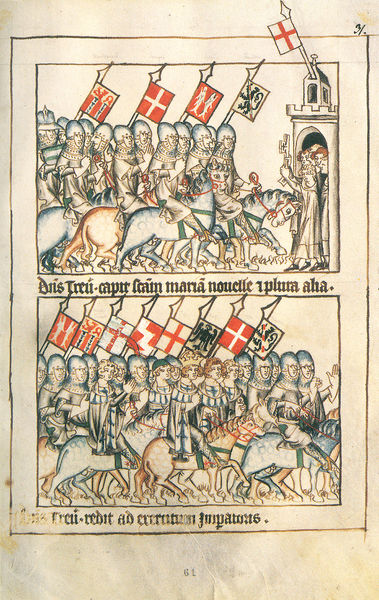
Titel: Trierer Bildhandschrift/Bilderchronik von Kaiser Heinrich VII. und Kurfürst Balduin von Luxemburg 1308-1313/ Kaiser Heinrichs Romfahrt
Schlagwörter: adler, blau, mann, frauen, menschen, stadt, braun, männer, rot, beige, malerei, rahmen, gewänder, krone, pferd, pferde, reiter, turm, schrift, bilder, rahmung, fahnen, zwei, fahne, krieg, gefolge, könig, soldaten, tor, zinnen, schild, buch, burg, kreuz, druck, seite, illustration, text, bericht, helm, ritter, feldzug, heer, rüstung, sieg, wappen, niederlage, reise, mittelalter, eroberung, stadtmauer, heiliger, kreuzzug, lanzen, speere, schlüssel, flaggen, register, handschrift, fische, latein, buchmalerei, einzug, heraldik, reise#, minne r, fahnen turm